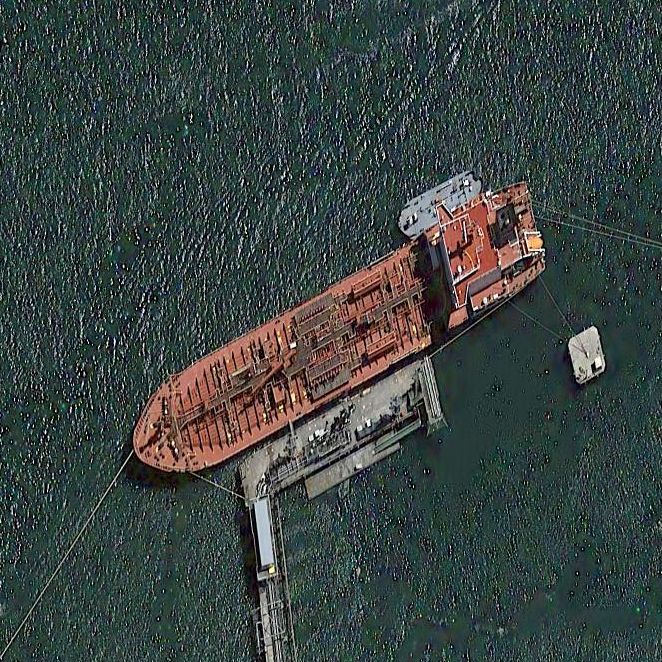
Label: Tank_ship